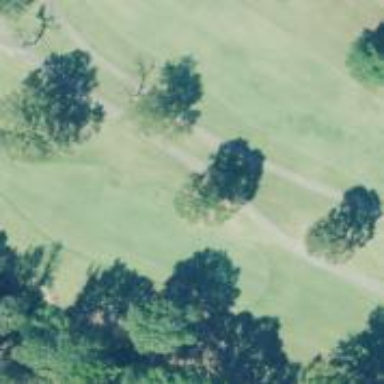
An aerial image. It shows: Path used for both walking and golf.